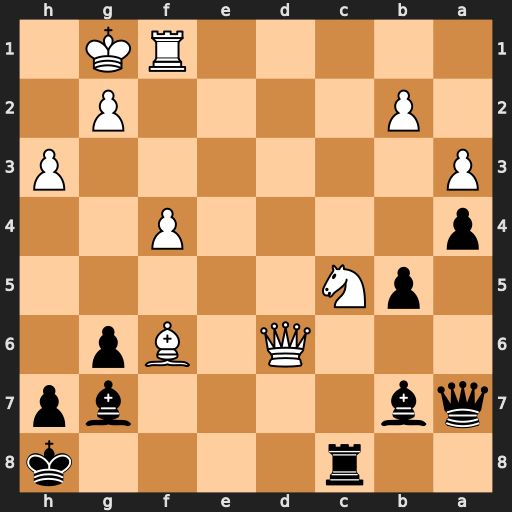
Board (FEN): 2r4k/qb4bp/3Q1Bp1/1pN5/p4P2/P6P/1P4P1/5RK1
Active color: b
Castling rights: -
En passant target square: -
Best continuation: Qxc5+ Qxc5 Rxc5 Bxg7+ Kxg7